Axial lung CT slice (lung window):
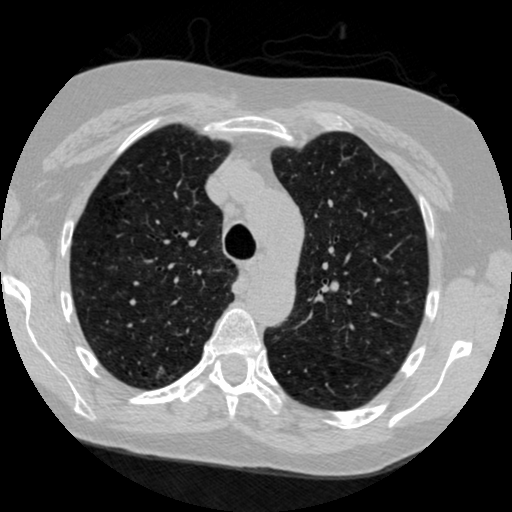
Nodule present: no